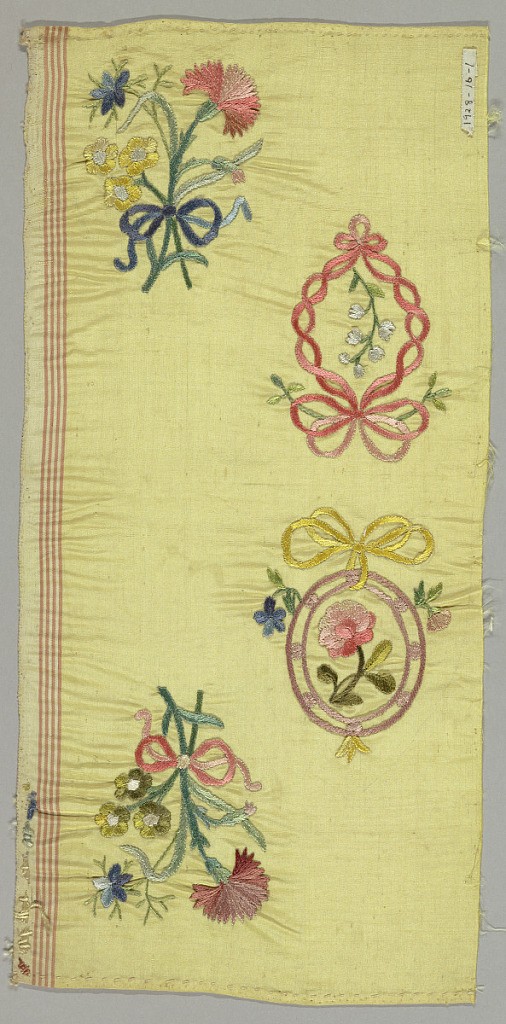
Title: Textile
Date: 19th century
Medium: silk Technique: embroidered on taffeta
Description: Rectangular piece of yellow taffeta embroidered in colored silks has two bouquets of flowers tied with a ribbon and two floral sprigs, each within a frame that is tied with a ribbon. Selvedge on one edge has brown and white stripes.